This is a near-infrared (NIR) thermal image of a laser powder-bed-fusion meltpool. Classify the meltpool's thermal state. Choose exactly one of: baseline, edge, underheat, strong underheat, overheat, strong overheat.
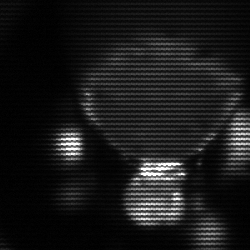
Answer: edge